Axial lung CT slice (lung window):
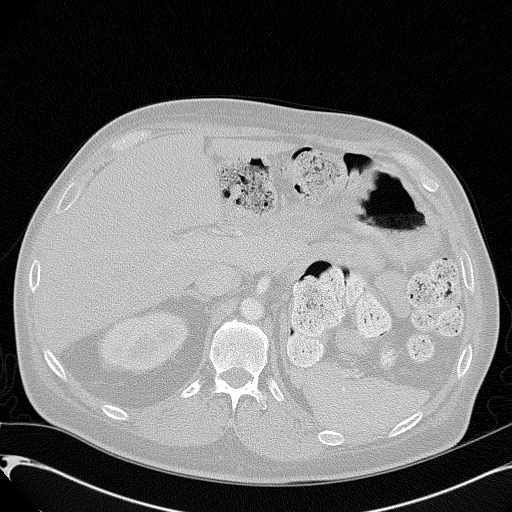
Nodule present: no